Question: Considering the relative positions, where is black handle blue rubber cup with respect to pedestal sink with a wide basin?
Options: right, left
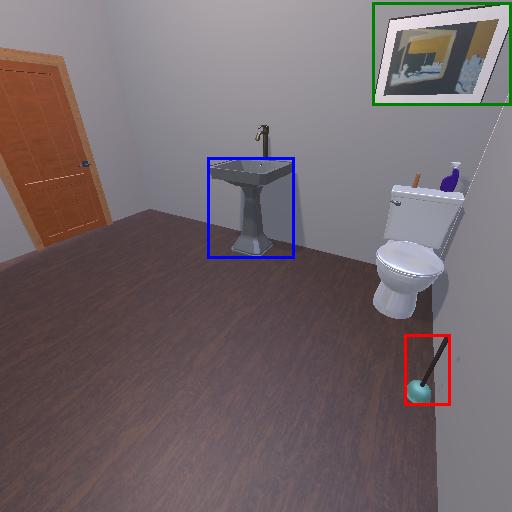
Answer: right